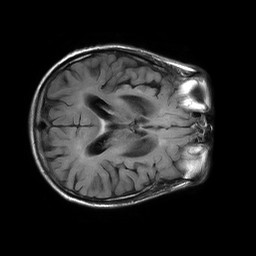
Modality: FLAIR
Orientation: axial
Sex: male
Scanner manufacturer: philips
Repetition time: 11 s
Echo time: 0.125 s